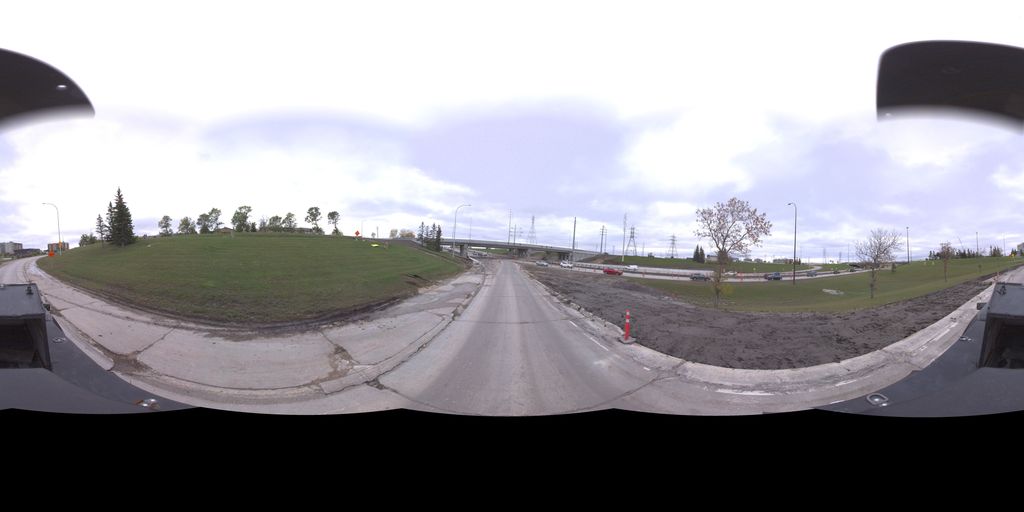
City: winnipeg